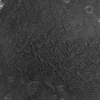
Atmospheric dust classification: not_dusty